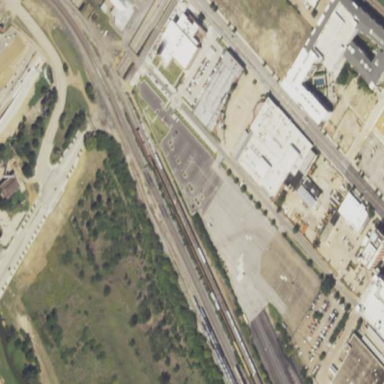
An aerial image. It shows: Railway area.